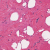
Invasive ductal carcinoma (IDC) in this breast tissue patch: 0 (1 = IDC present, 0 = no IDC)